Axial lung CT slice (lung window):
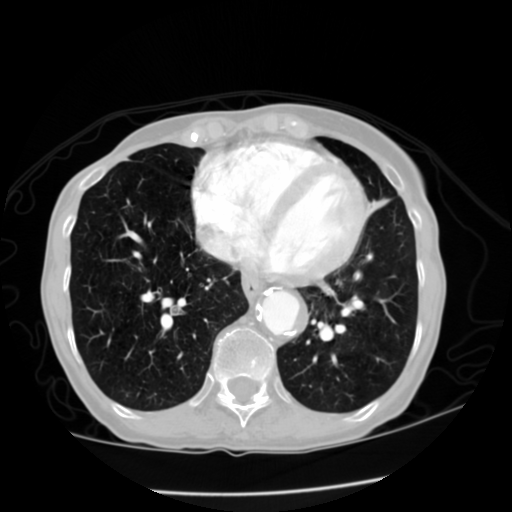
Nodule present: no